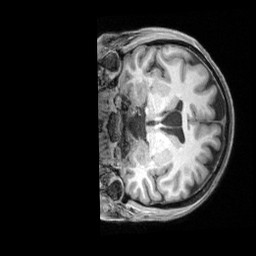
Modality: T1w
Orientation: coronal
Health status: healthy
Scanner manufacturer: siemens
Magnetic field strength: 3 T
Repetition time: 2.4 s
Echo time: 0.00201 s